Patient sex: M
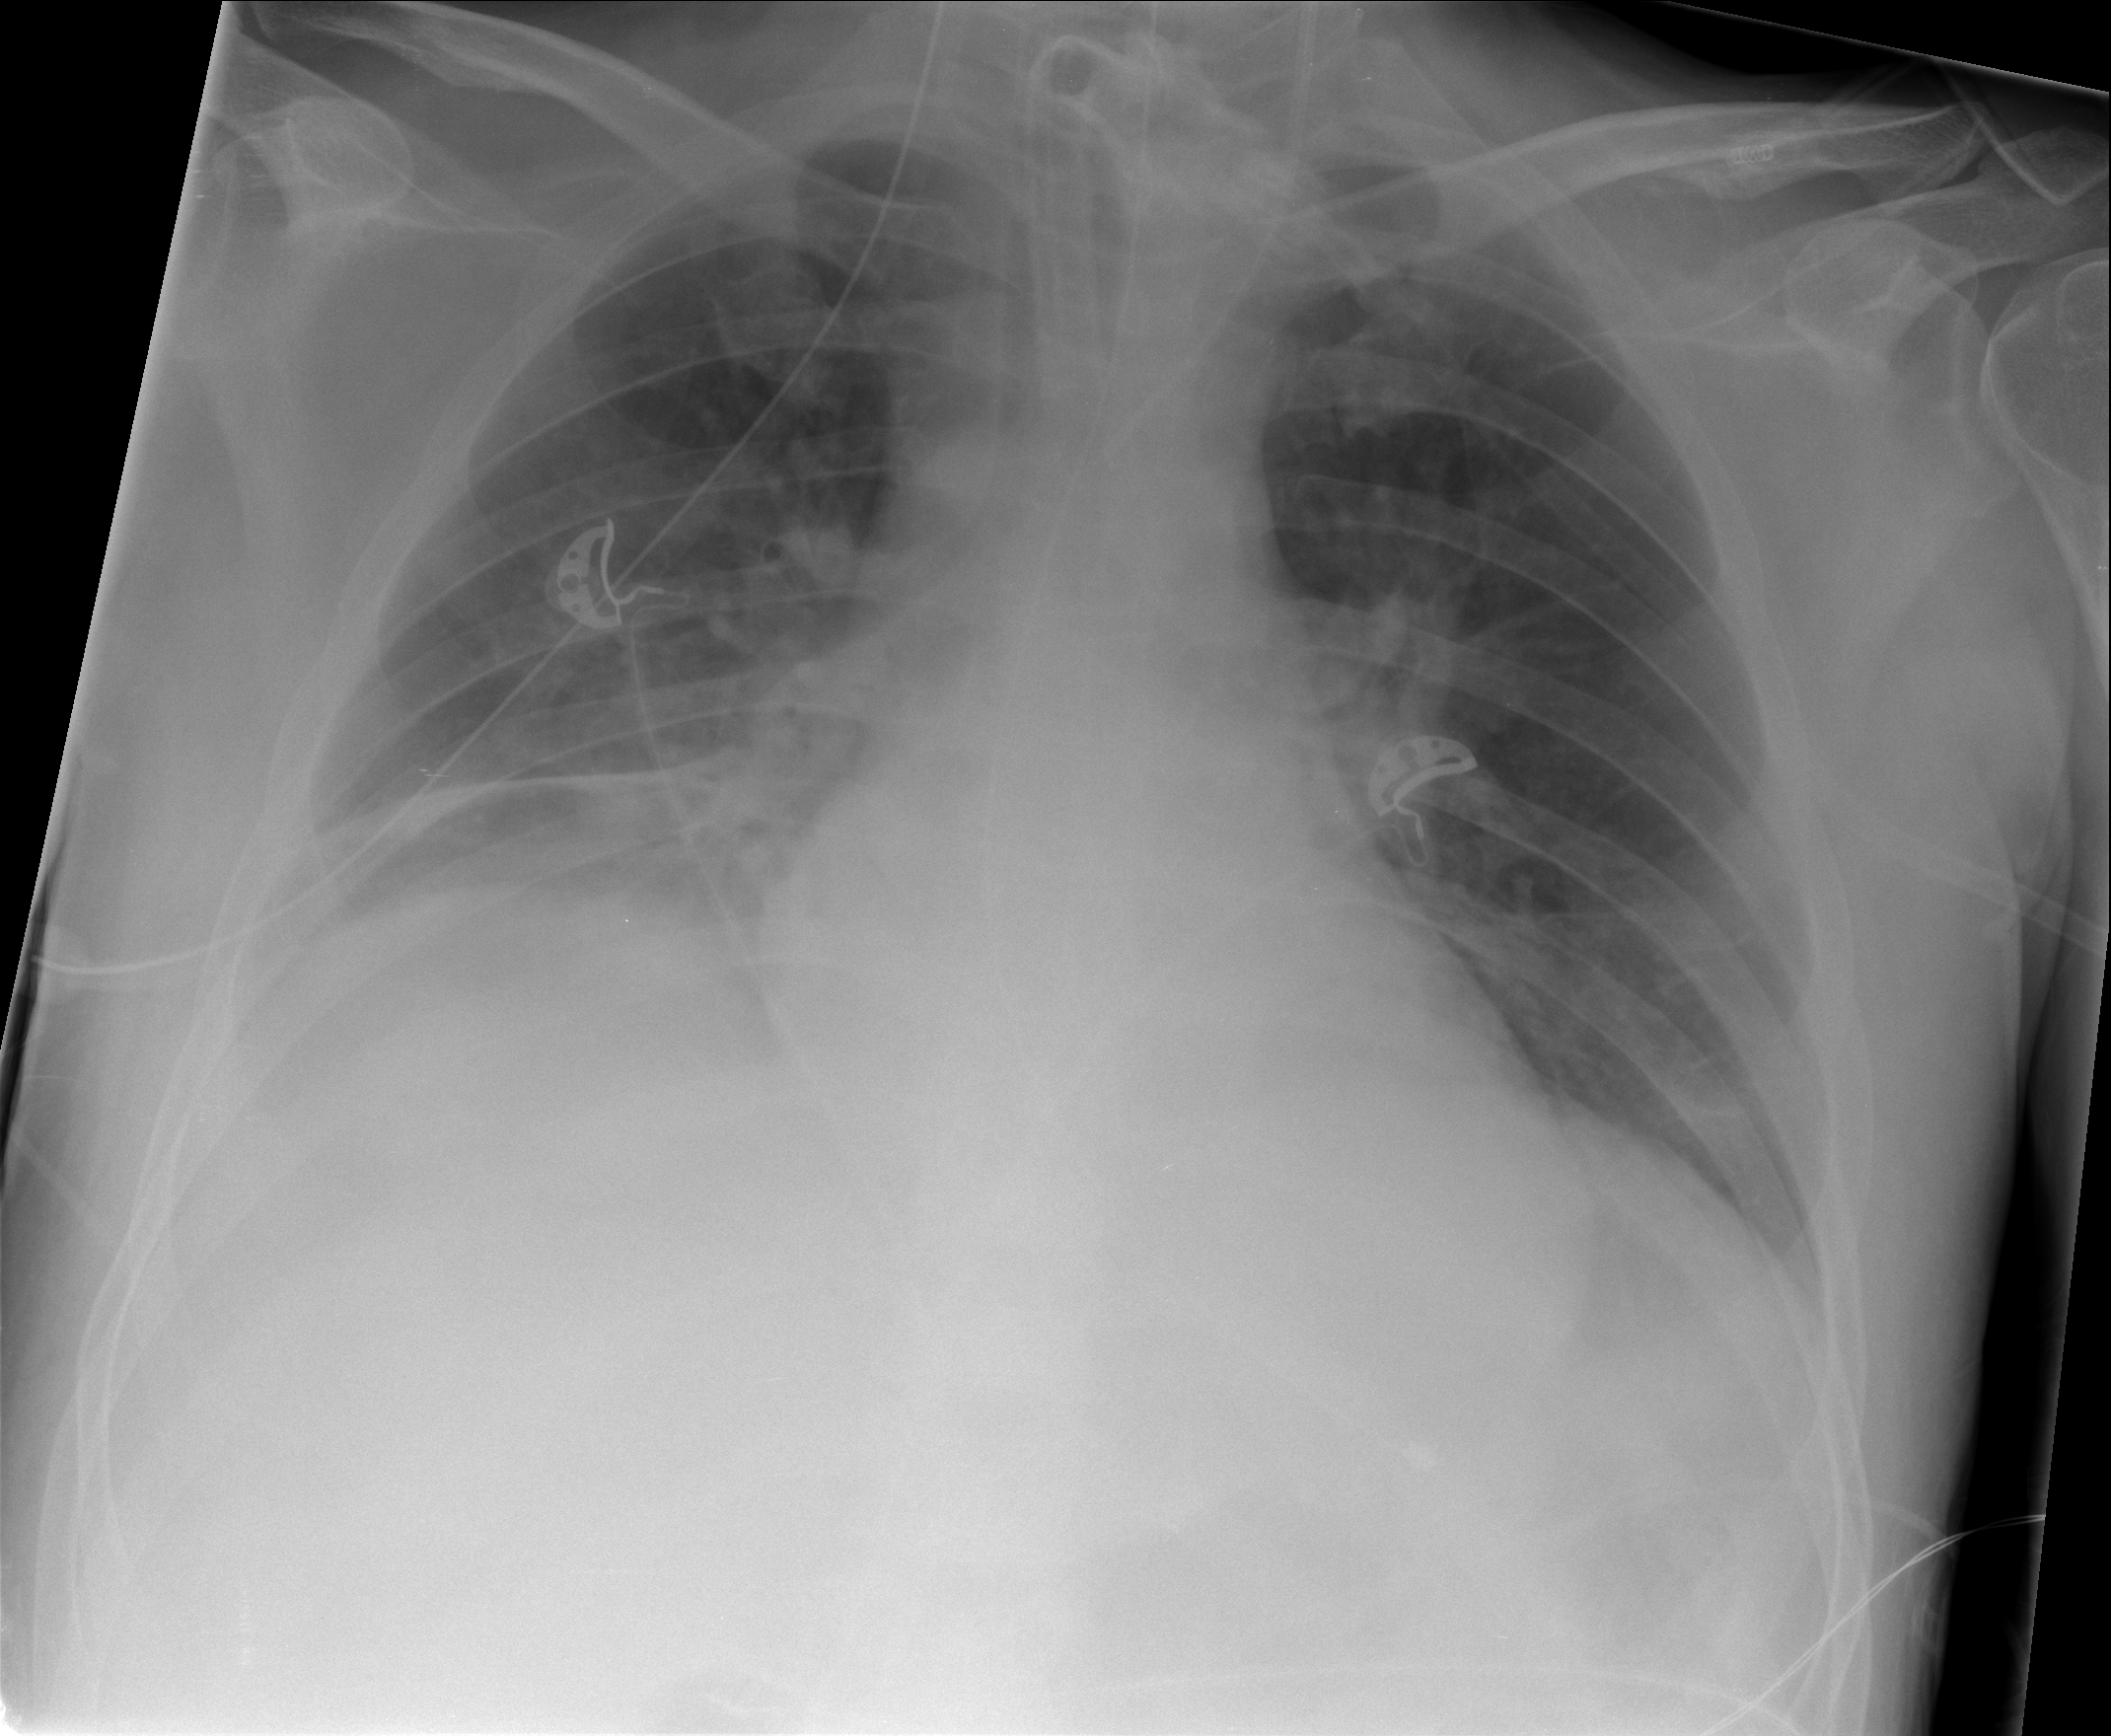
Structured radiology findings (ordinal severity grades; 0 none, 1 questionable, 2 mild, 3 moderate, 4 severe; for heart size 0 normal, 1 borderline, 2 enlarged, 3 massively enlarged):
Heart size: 2
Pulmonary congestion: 1
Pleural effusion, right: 2
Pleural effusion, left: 0
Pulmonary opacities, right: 2
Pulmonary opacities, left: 0
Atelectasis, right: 2
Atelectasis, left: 0